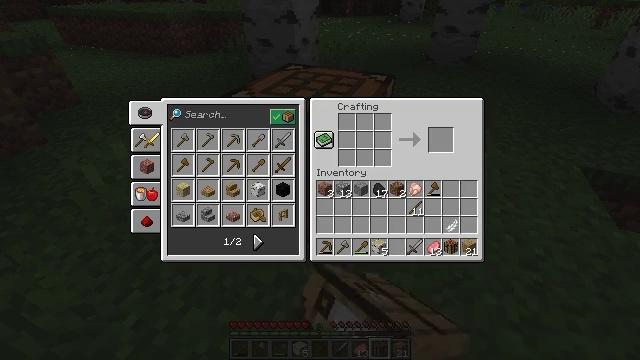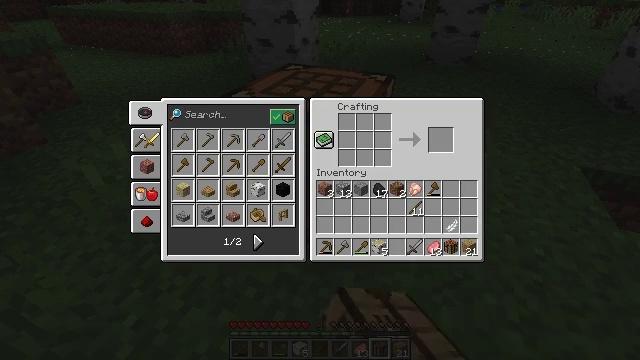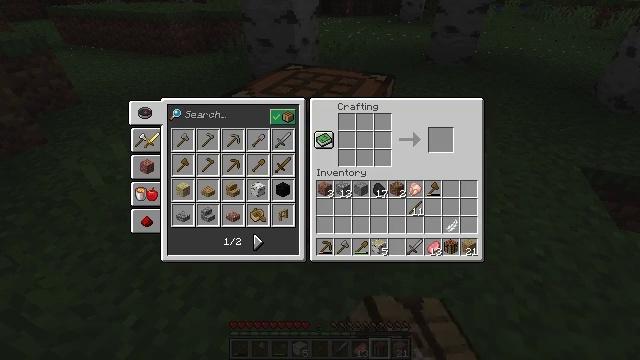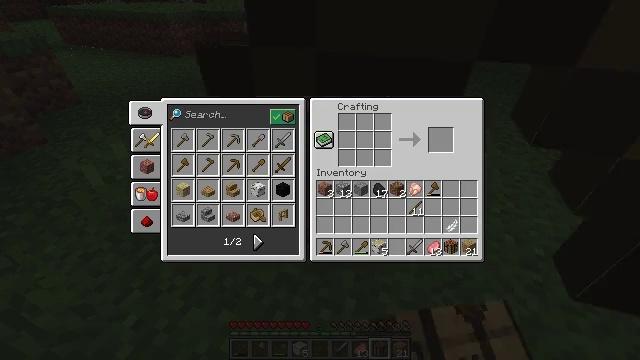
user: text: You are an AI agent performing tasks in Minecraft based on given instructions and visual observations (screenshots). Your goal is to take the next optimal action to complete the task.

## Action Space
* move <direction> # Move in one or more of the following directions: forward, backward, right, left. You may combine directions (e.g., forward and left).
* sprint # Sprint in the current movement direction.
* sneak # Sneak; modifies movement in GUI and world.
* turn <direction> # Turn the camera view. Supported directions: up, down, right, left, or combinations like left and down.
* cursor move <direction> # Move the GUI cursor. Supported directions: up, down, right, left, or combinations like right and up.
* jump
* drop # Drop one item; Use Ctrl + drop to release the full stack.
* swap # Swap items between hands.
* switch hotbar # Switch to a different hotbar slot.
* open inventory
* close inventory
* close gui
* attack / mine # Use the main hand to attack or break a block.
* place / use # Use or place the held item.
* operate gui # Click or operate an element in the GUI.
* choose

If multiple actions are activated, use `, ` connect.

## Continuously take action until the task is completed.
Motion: motion action
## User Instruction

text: Drop a wooden sword.
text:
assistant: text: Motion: no_op
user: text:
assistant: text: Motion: cursor move left
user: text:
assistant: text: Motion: no_op
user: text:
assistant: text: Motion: no_op